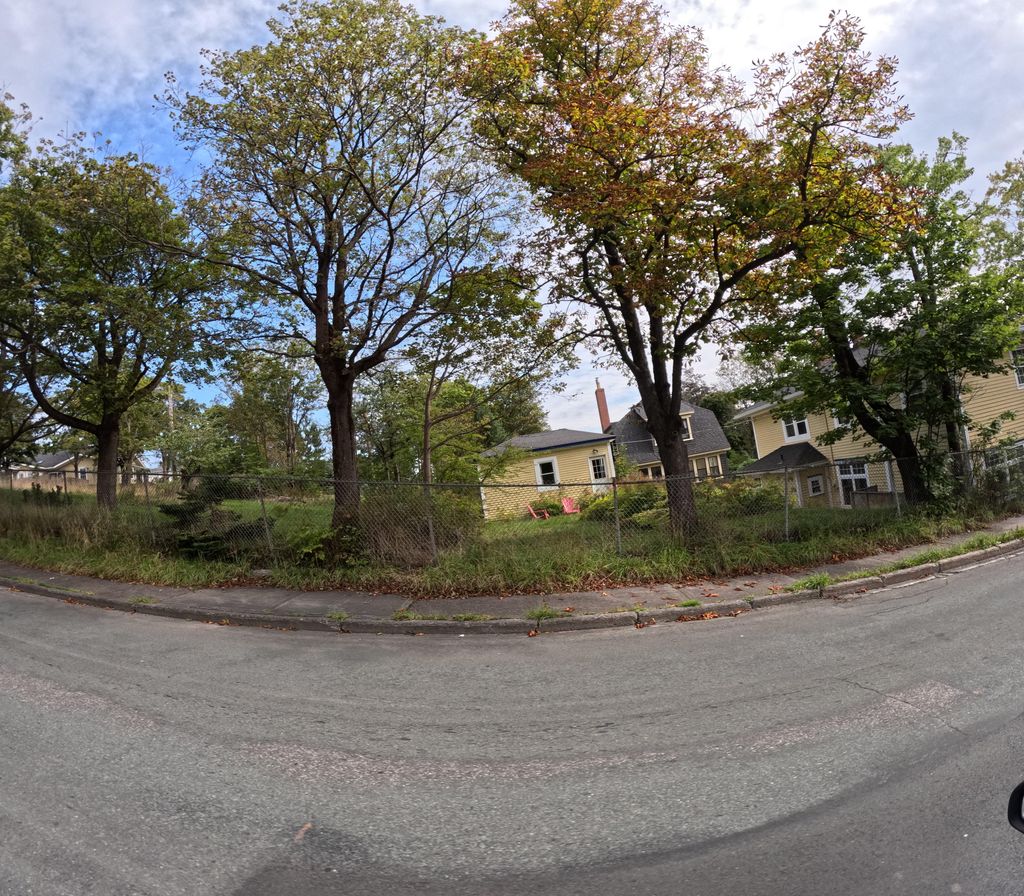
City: st_johns